Interaction volume radius: 5 \u00c5
Interaction volume height: 30 \u00c5
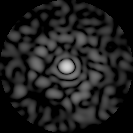
Disorder parameter: 0.8406